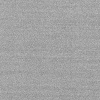
Atmospheric dust classification: dusty